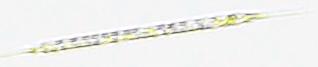
Label: Rhizosolenia